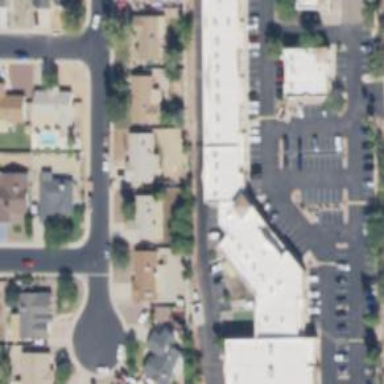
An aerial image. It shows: Healthcare clinic.